Question: '''
public void Home (View view){
AlertDialog.Builder dialog = new AlertDialog.Builder(this);
dialog.setTitle("Back");
dialog.setIcon(R.drawable.logo);
dialog.setCancelable(true);
dialog.setMessage("Do you want to go back?");
dialog.setPositiveButton("Yes", new DialogInterface.OnClickListener() {
@Override
public void onClick(DialogInterface dialog, int which) {
Intent intent = new Intent(this, MainActivity.class);
startActivity(intent);
}
});
dialog.setNegativeButton("No", new DialogInterface.OnClickListener() {
public void onClick(DialogInterface dialog, int which) {
dialog.cancel();
}
});
dialog.show();
}
'''
Now I stay at pageOne.java when I click button "Home". I want to go back to MainActivity.java but I get an error.

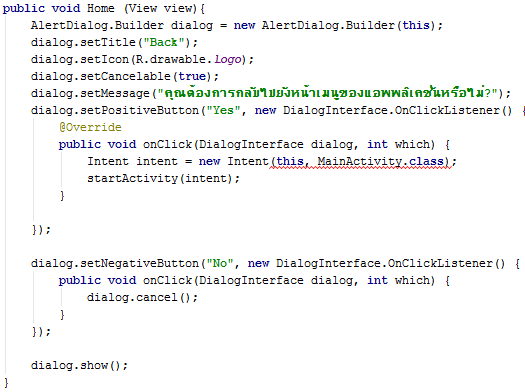
Answer: Your usage of 'this' is a problem:
'''
new Intent(this, MainActivity.class);
'''
In that scope, it thinks 'this' is referring to the anonymous inner class 'DialogInterface.OnClickListener'. So instead, you should use a reference to your outer class instance like 'HomeActivity.this' (or whatever your activity is called).
'''
new Intent(HomeActivity.this, MainActivity.class);
'''